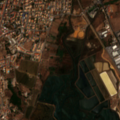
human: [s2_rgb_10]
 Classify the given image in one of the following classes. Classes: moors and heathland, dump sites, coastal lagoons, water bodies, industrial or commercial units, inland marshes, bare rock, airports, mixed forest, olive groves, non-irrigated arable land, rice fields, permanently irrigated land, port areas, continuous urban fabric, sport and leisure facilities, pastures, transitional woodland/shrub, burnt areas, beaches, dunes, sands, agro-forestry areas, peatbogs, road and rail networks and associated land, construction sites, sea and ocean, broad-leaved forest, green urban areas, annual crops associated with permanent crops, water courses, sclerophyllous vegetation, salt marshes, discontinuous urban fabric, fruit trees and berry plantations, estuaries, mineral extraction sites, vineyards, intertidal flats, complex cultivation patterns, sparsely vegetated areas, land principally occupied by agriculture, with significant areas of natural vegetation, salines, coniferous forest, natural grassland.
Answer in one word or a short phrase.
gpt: discontinuous urban fabric, industrial or commercial units, complex cultivation patterns, salt marshes